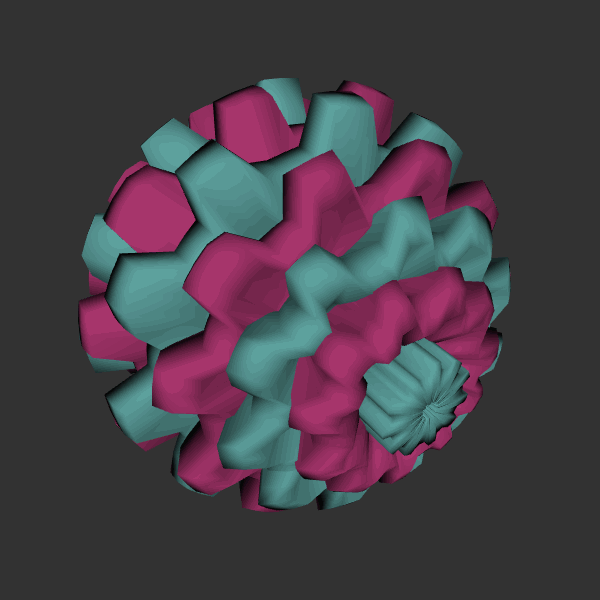
Background: dark